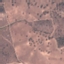
Land use / land cover class: HerbaceousVegetation